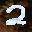
Label: 2